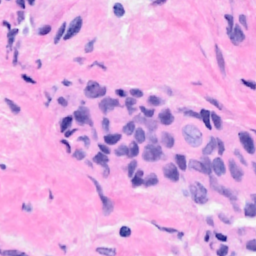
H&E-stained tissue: Breast